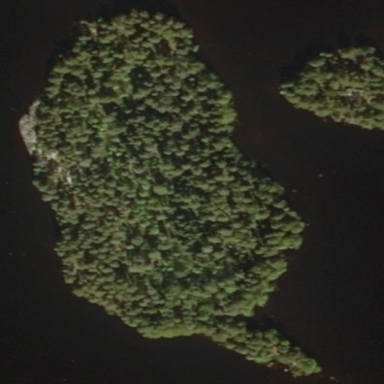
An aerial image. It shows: Island.